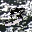
Label: 3